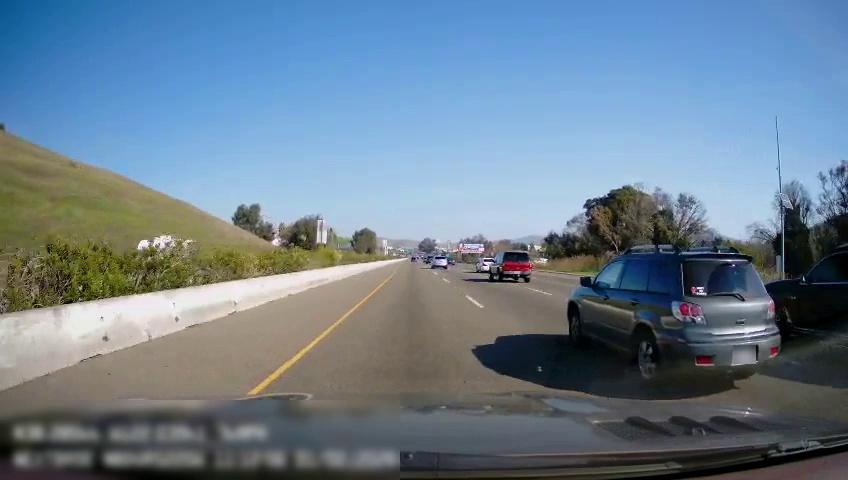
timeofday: Day
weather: Sunny
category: Drivable Space
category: Vehicles | Other LV
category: Vehicles | SUV
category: Vehicles | SUV
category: Vehicles | Car
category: Vehicles | Car
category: Vehicles | Car
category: Vehicles | SUV
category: Lanes | Alternate Lane
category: Lanes | Current Lane
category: Lanes | Current Lane